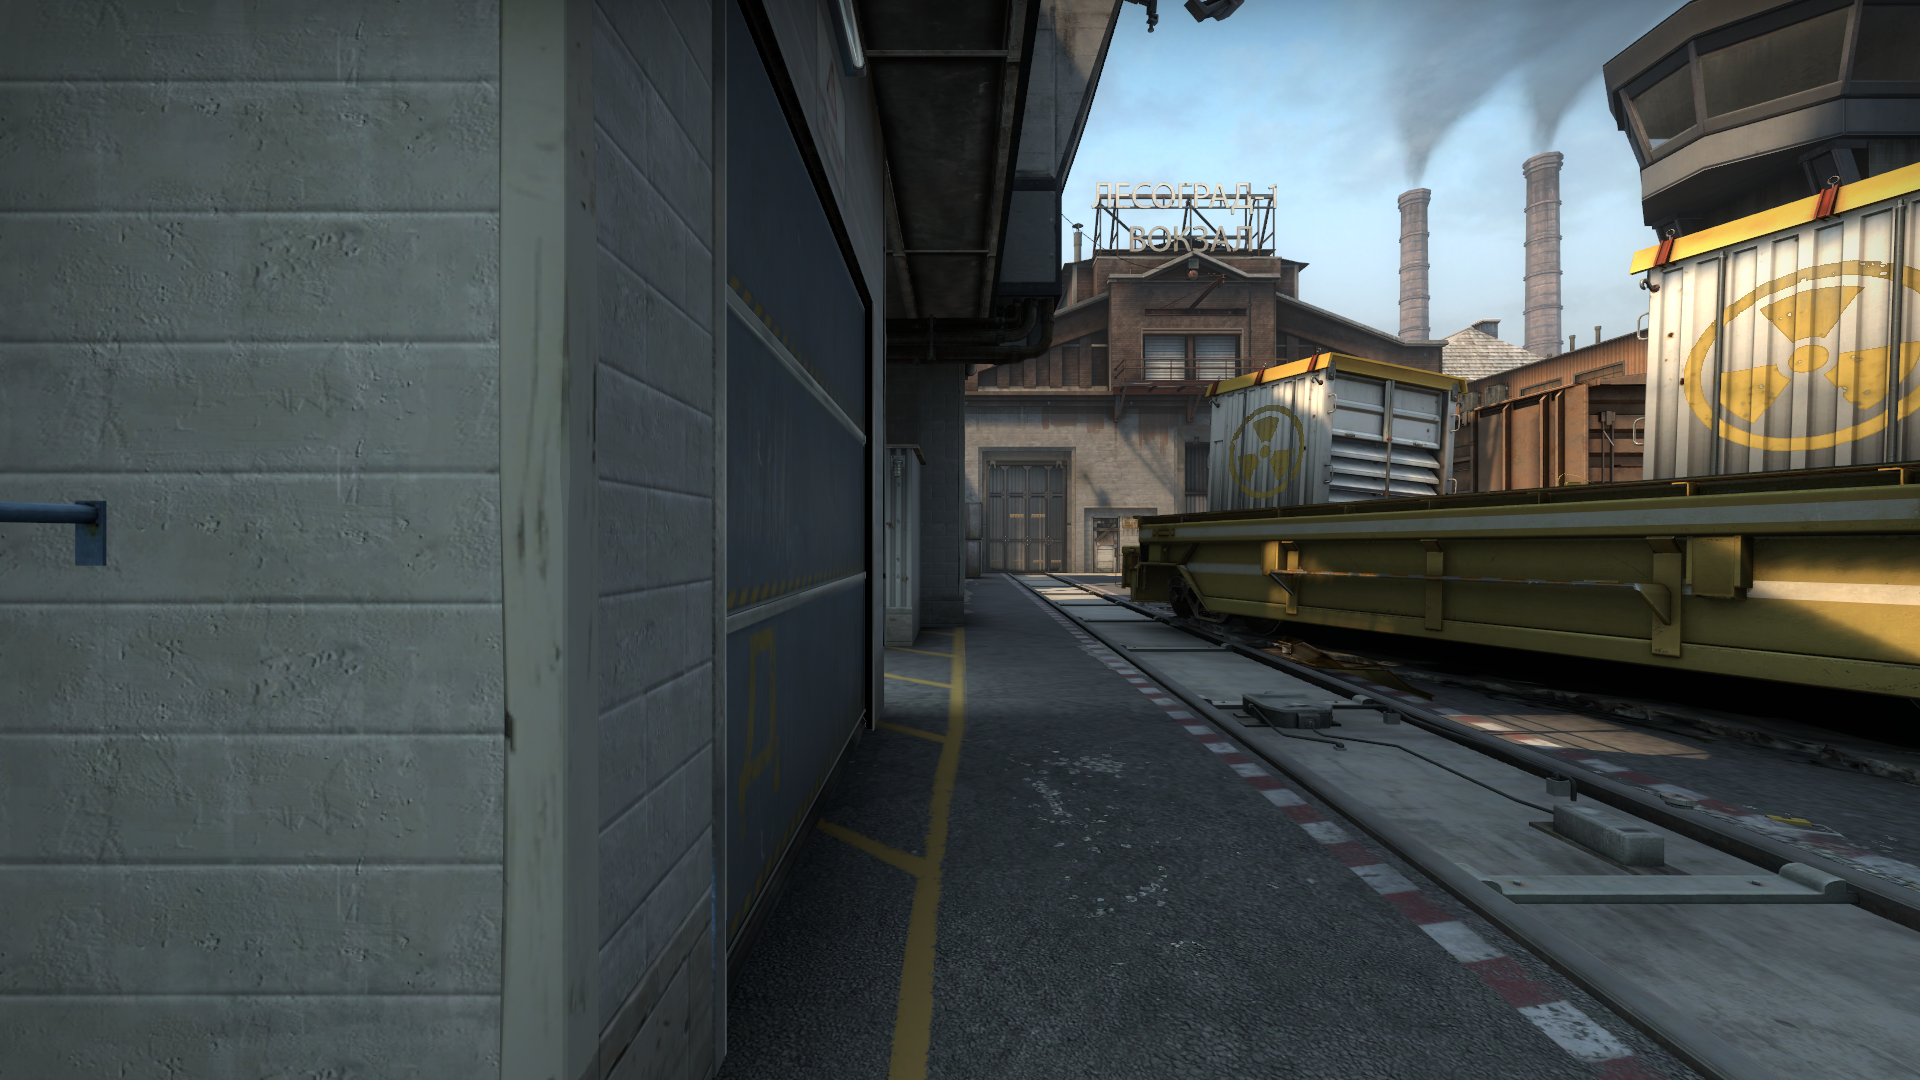
Map: de_train